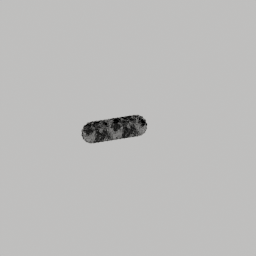
Label: furniture